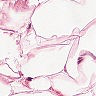
Metastatic tissue present: no